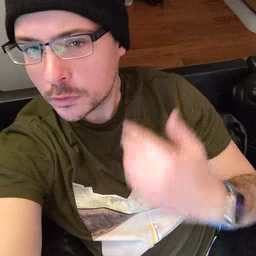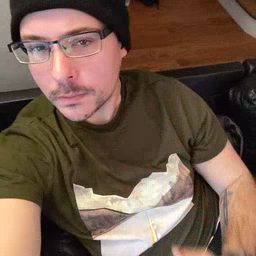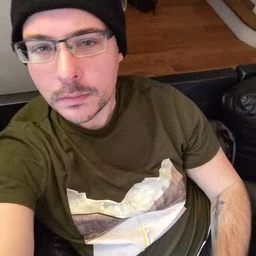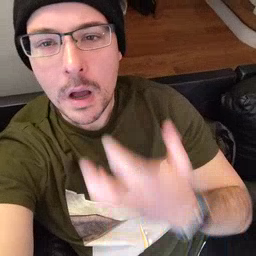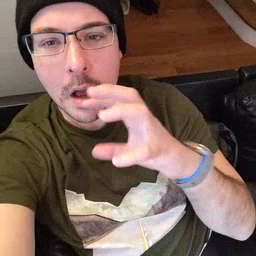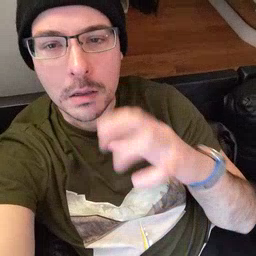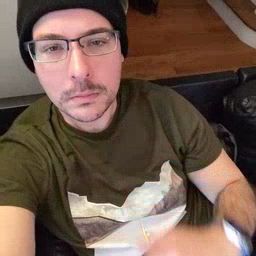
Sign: hot